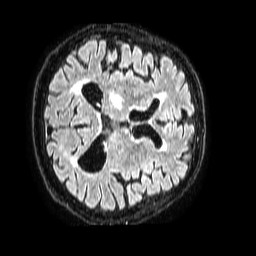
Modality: FLAIR
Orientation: axial
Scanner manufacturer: philips
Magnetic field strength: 1.5 T
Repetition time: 4.8 s
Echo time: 0.3 s